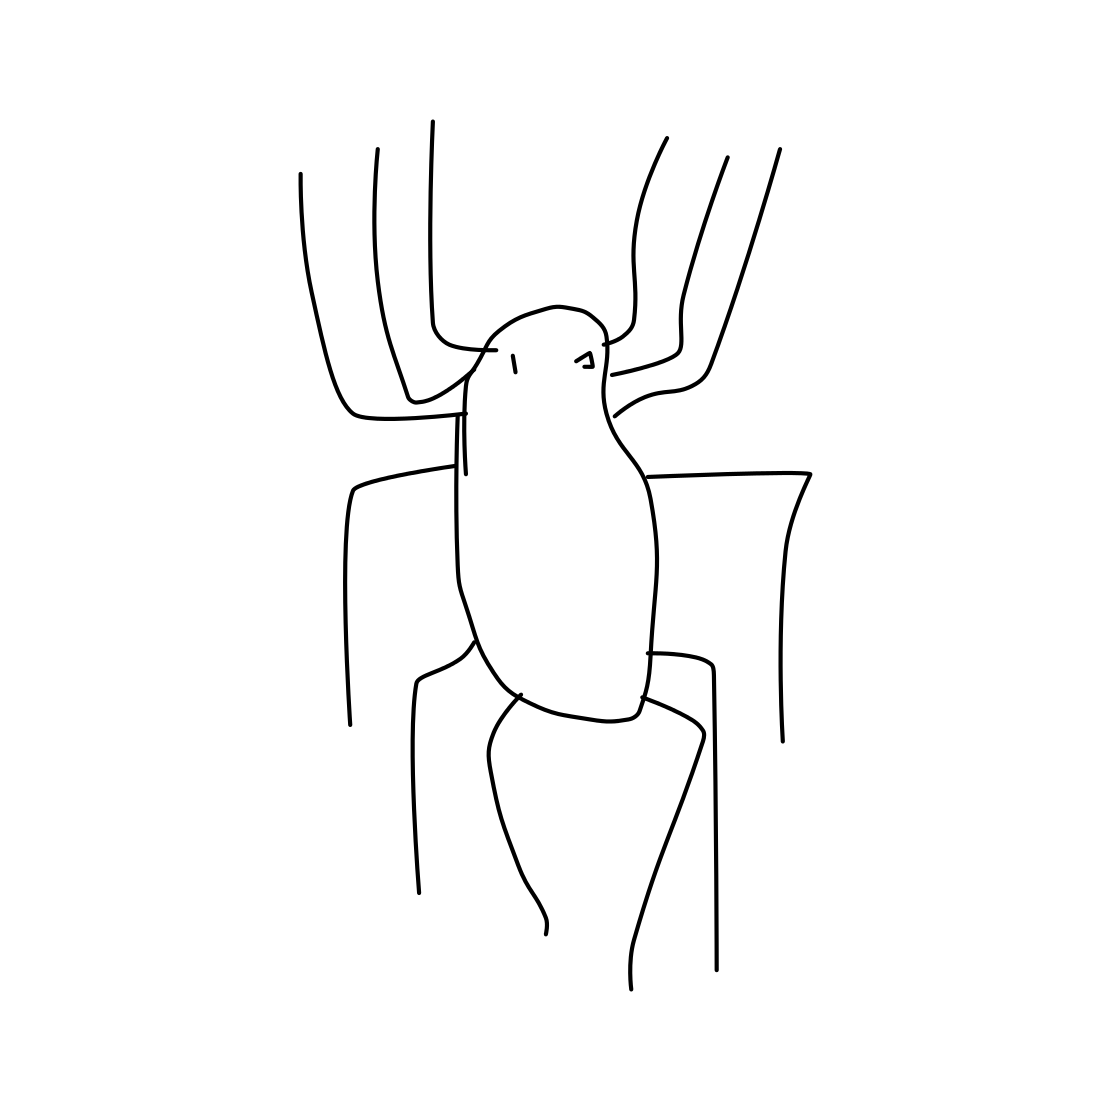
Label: spider